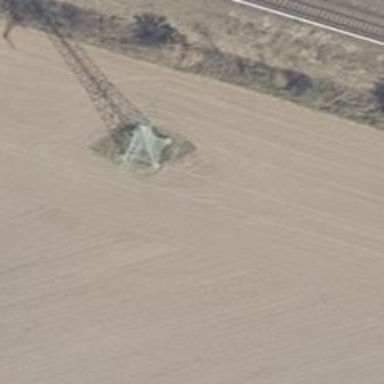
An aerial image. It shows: Power tower.